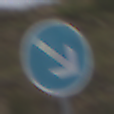
Verkehrszeichen: VorgeschriebeneVorbeifahrtRechts
Umgebung: Outdoor, Nature
Tageszeit: Midday
Wetter: Overcast
Licht: Natural
Jahreszeit: NotSpecified
Kontrast: LowContrast